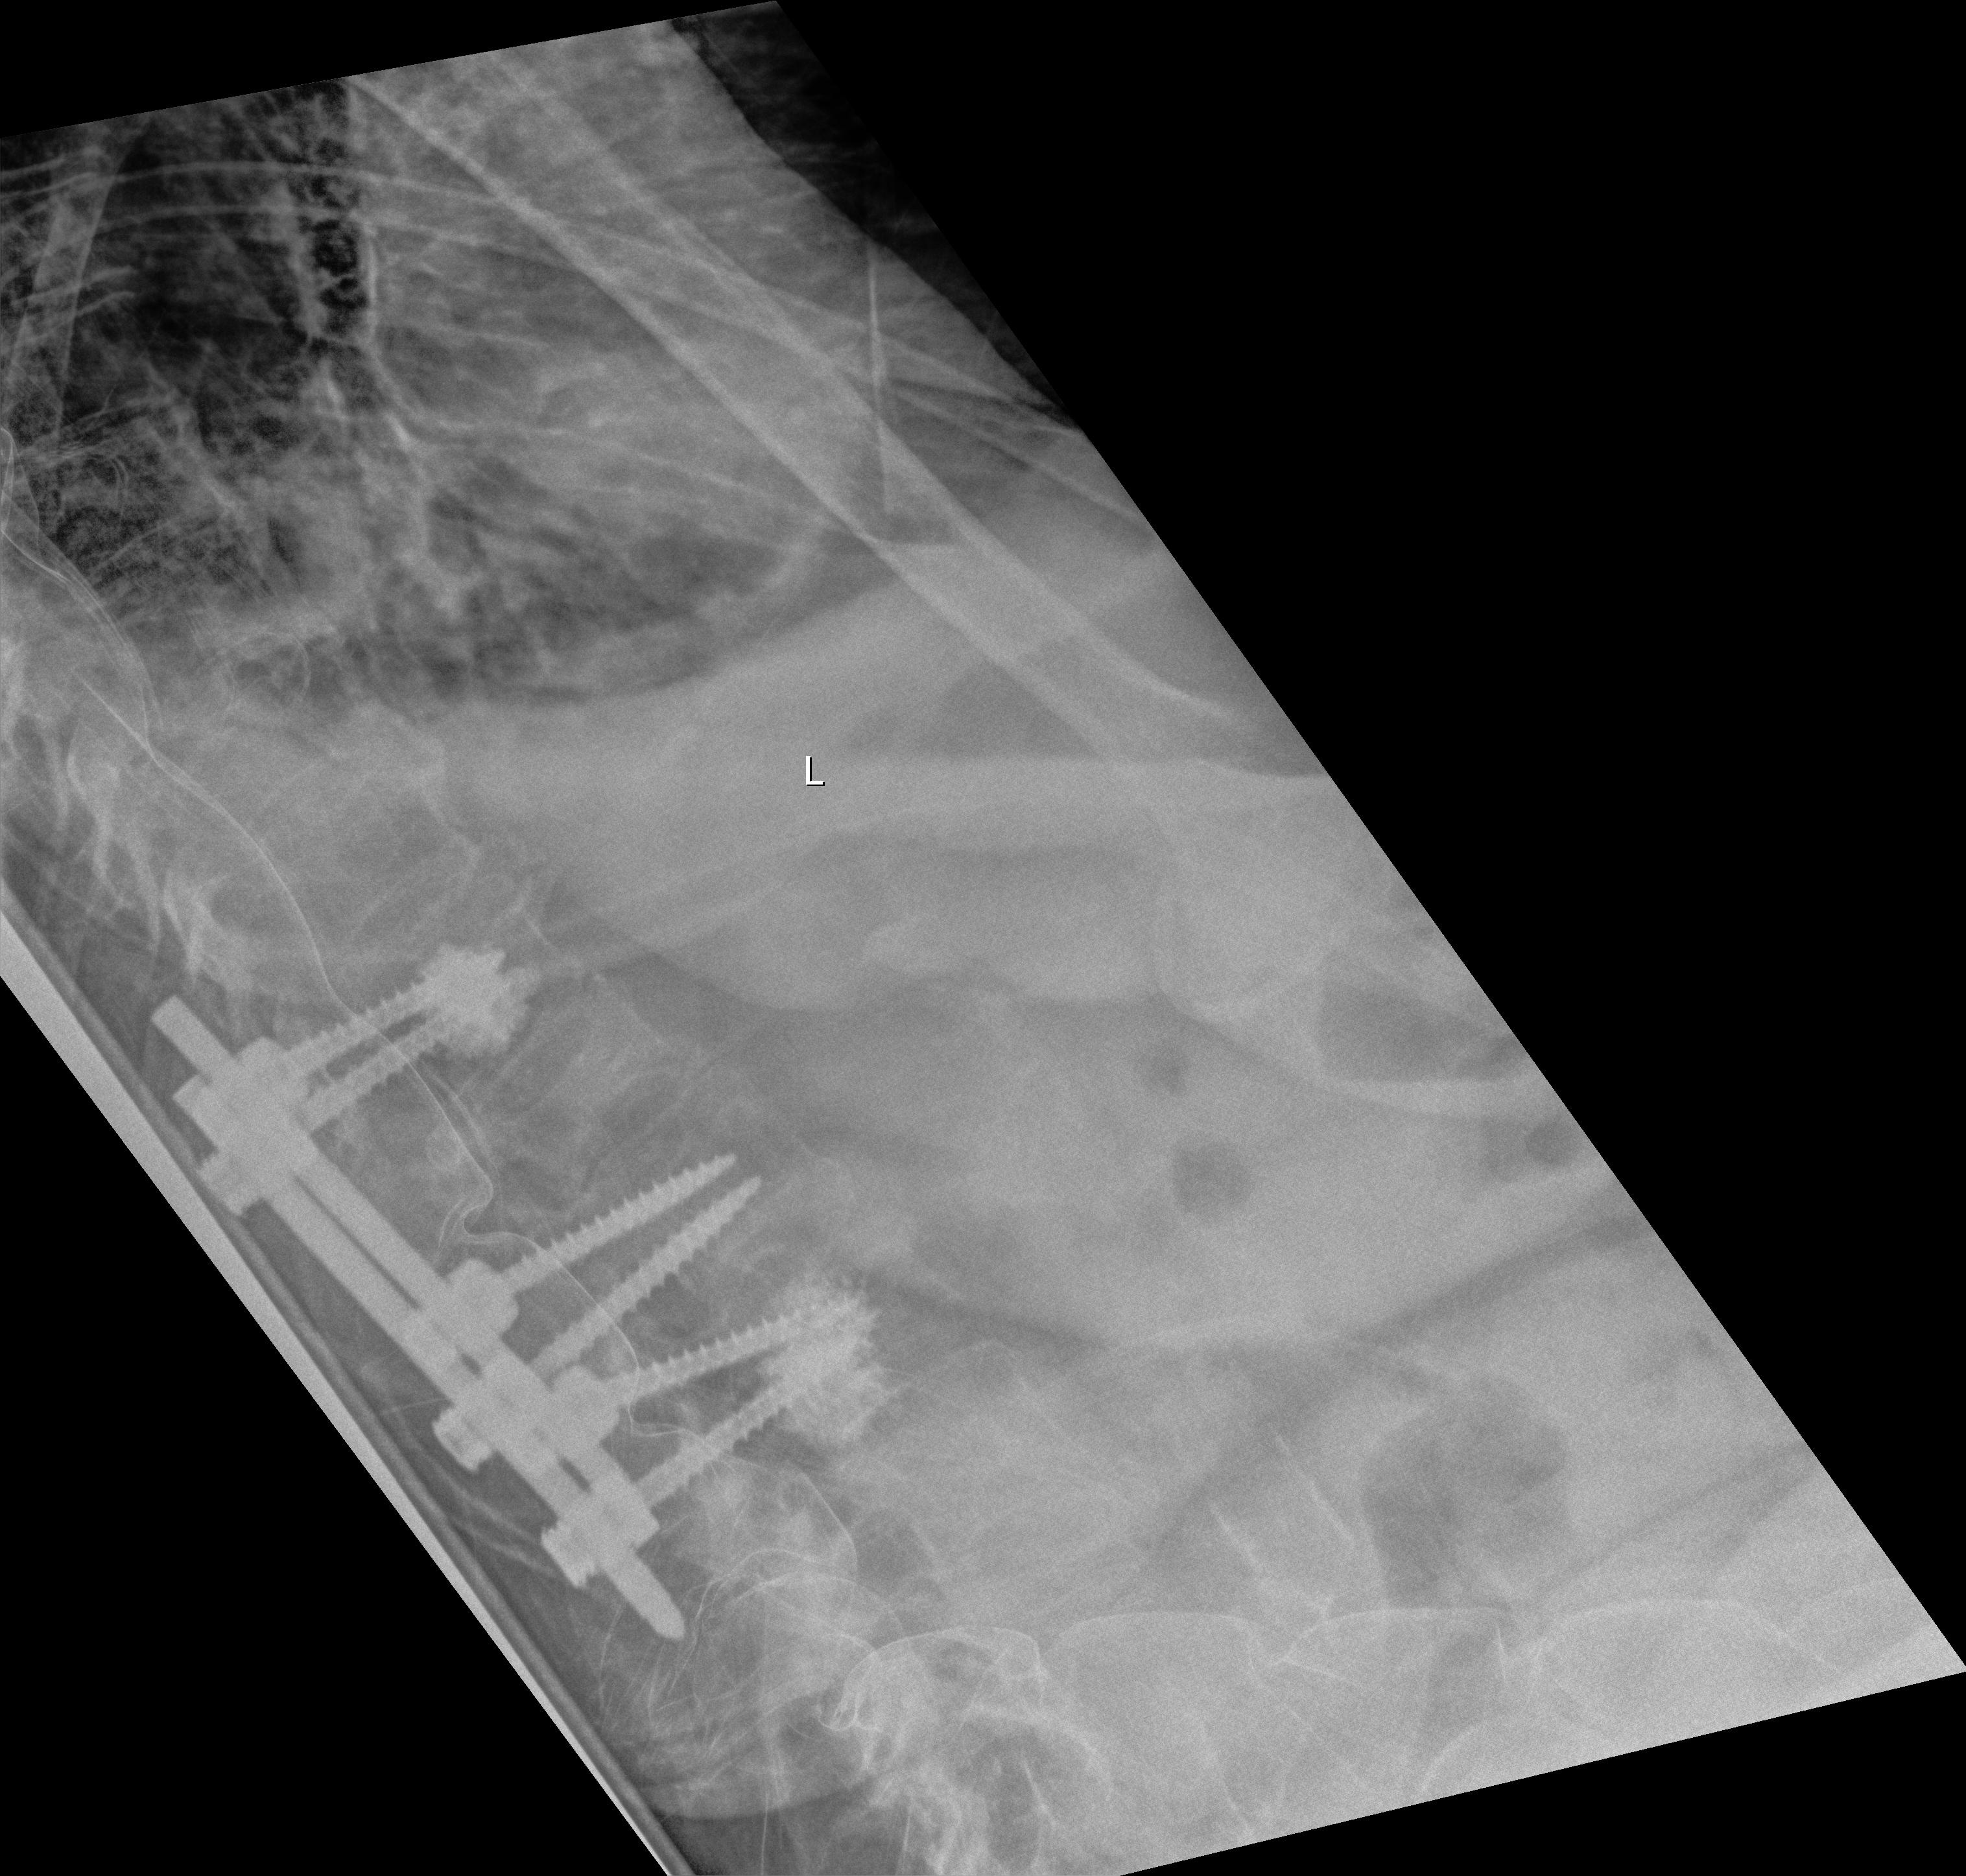
View: LATERAL
Implant manufacturer: nuvasive reline